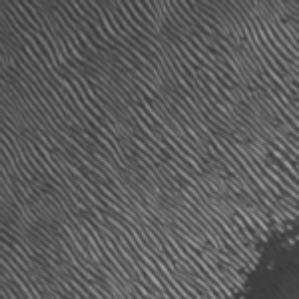
Label: frost